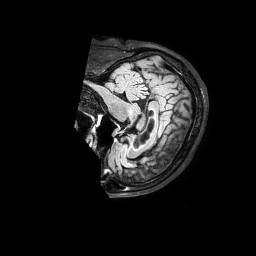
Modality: FLAIR
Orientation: sagittal
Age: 76
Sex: male
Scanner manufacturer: philips
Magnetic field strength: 3 T
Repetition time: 4.8 s
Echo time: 0.2753 s